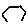
Label: hexagon